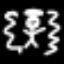
Label: angel